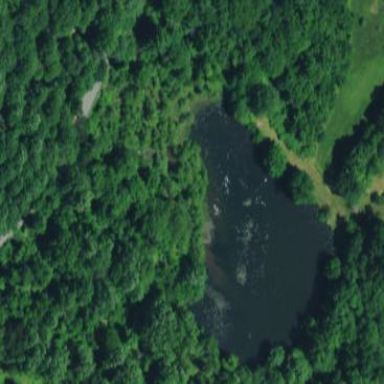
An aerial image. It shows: Beautiful lake surrounded by nature.